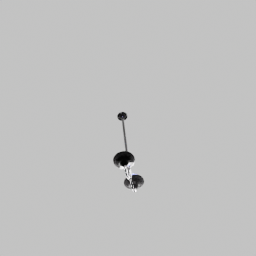
Label: lighting